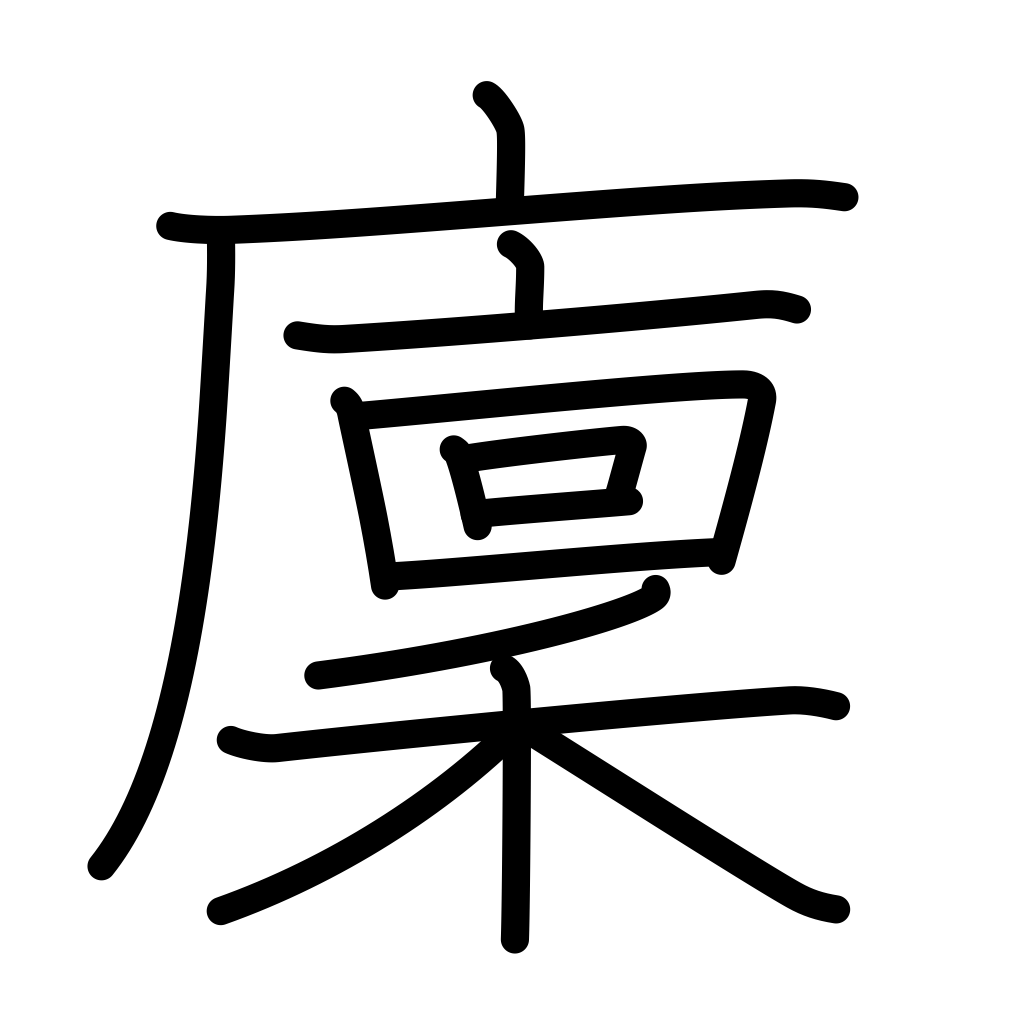
Meaning: rice storehouse